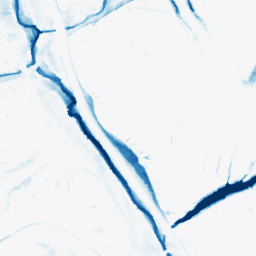
Category: morphological
Decomposition family: morphological
Decomposition parameters: operation: closing
size: 10
Upsampling method: edge_directed
Upsampling parameters: scale: 2
Upsampling scale: 2